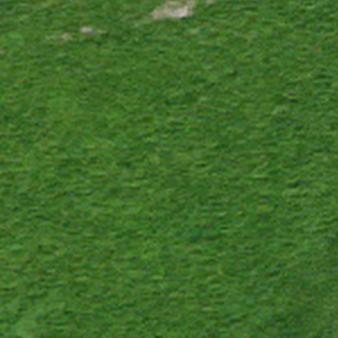
Label: other